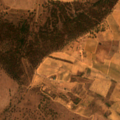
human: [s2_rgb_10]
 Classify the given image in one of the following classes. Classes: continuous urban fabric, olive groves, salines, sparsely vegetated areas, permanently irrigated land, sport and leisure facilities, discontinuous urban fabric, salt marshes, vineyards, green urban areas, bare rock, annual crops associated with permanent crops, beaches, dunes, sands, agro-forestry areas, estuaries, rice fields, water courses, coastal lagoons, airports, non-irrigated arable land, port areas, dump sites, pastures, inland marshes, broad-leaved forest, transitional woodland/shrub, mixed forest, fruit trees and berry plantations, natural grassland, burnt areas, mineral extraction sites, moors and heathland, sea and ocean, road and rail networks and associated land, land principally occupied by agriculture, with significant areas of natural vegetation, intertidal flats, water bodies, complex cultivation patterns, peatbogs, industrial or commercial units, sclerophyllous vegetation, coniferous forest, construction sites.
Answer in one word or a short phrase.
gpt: vineyards, olive groves, complex cultivation patterns, agro-forestry areas, broad-leaved forest, transitional woodland/shrub